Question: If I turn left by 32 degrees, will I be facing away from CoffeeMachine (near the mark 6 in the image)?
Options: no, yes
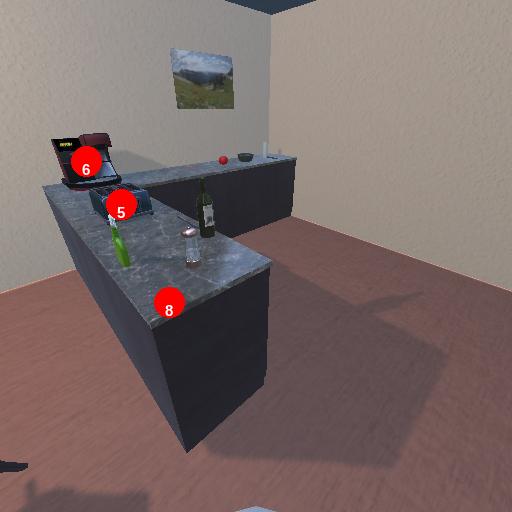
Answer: no